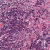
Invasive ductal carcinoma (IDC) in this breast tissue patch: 1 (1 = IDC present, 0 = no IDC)